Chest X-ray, PA view. Patient: 24 years old, sex F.
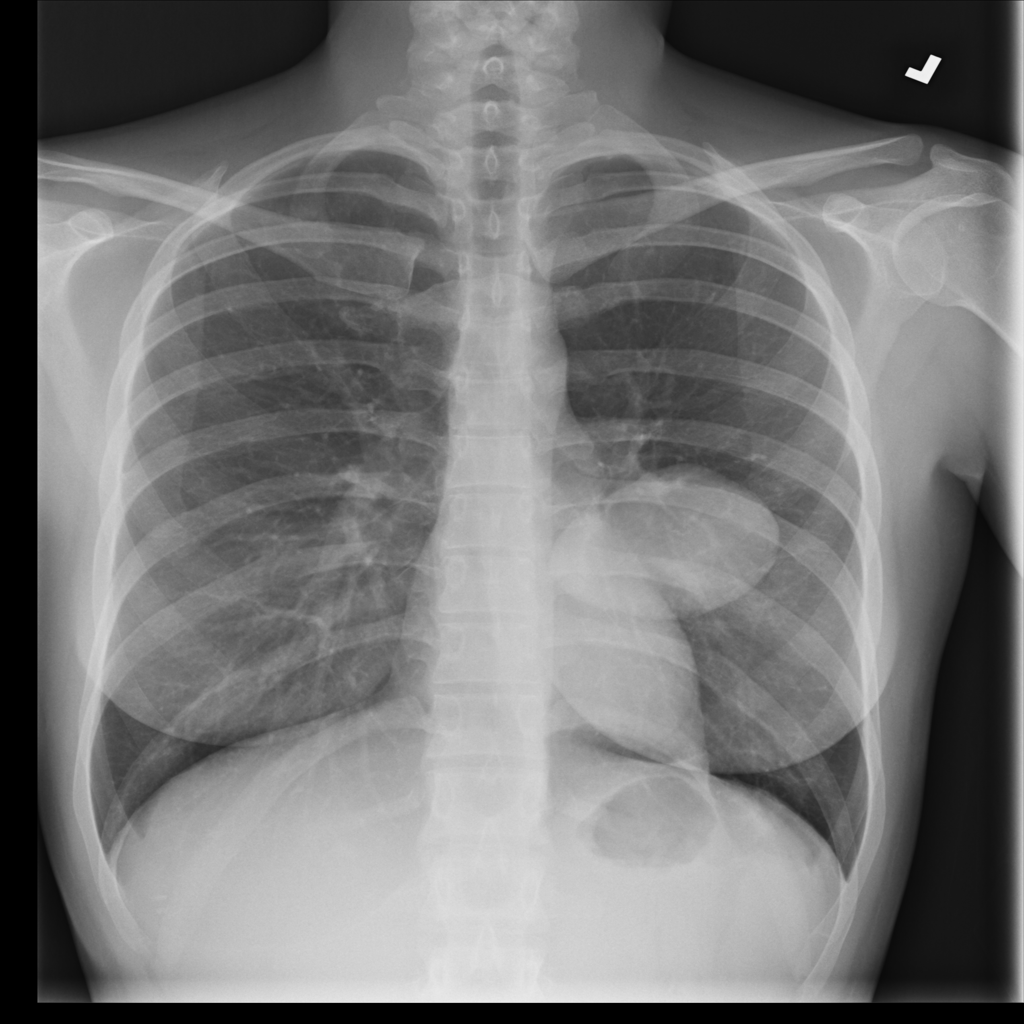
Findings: Mass